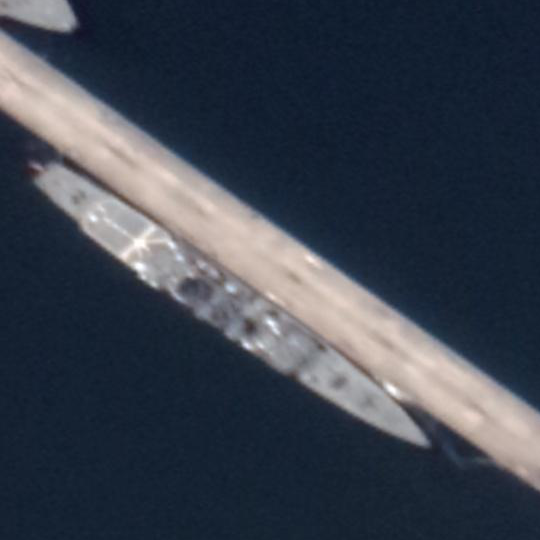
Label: Abukuma-class_frigate